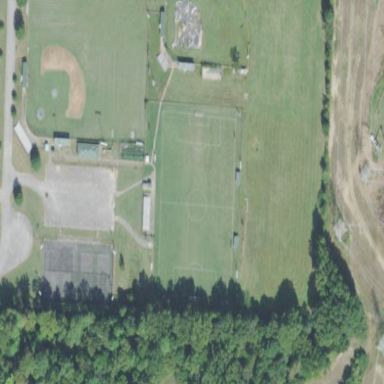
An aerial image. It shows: Soccer pitch for leisureland activities.